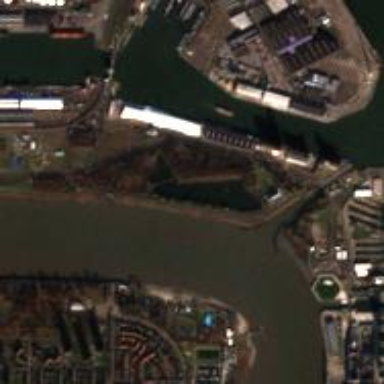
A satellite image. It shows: Dock situated on waterway.